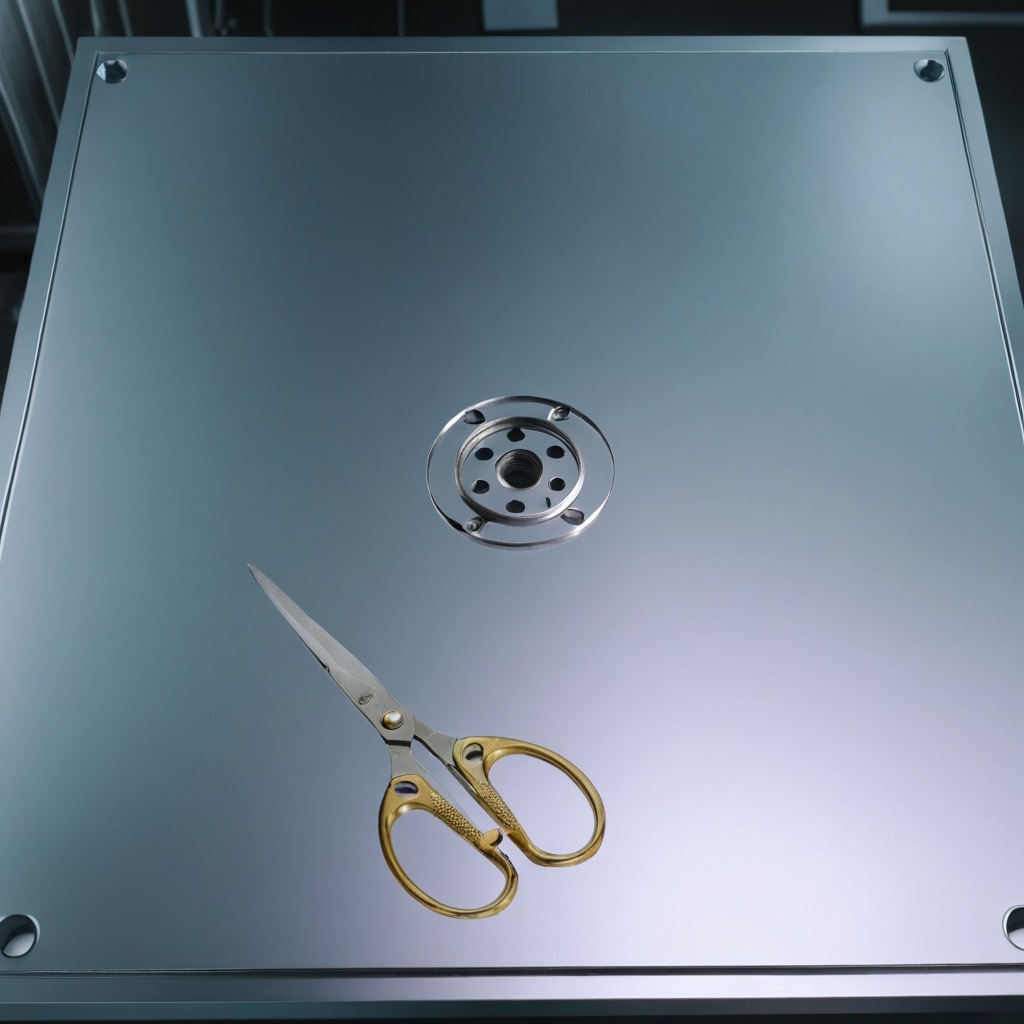
A scissor lies on the metal table in a machine shop under fluorescent lights.